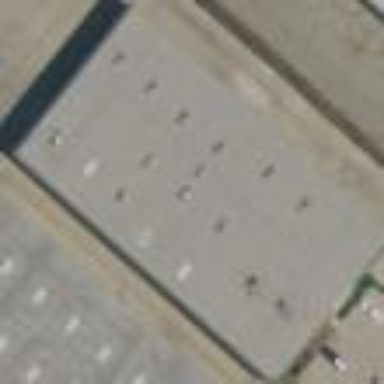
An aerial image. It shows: Warehouse.